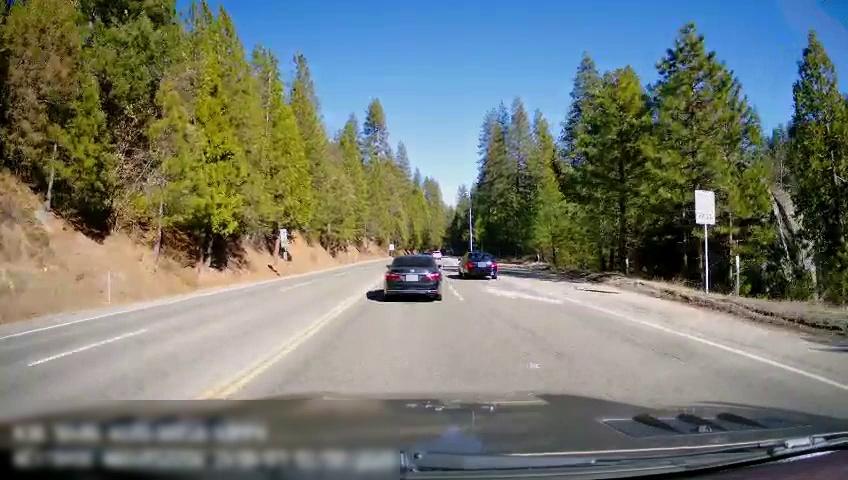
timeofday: Day
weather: Sunny
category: Drivable Space
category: Vehicles | SUV
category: Vehicles | Car
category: Vehicles | Car
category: Lanes | Opposite Lane
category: Lanes | Opposite Lane
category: Lanes | Opposite Lane
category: Lanes | Current Lane
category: Lanes | Current Lane
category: Lanes | Current Lane
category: Traffic | Signs